Interaction volume radius: 5 \u00c5
Interaction volume height: 20 \u00c5
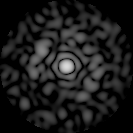
Disorder parameter: 0.8359